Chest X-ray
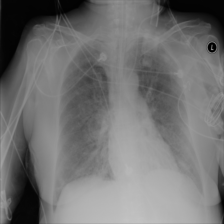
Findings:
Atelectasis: negative
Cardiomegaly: negative
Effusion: positive
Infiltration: positive
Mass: negative
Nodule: negative
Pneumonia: negative
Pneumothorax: negative
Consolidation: positive
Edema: negative
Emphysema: negative
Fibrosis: negative
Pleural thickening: negative
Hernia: negative